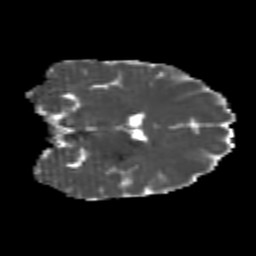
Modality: MD
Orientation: coronal
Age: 25
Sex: male
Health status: healthy
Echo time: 0.074 s